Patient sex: M
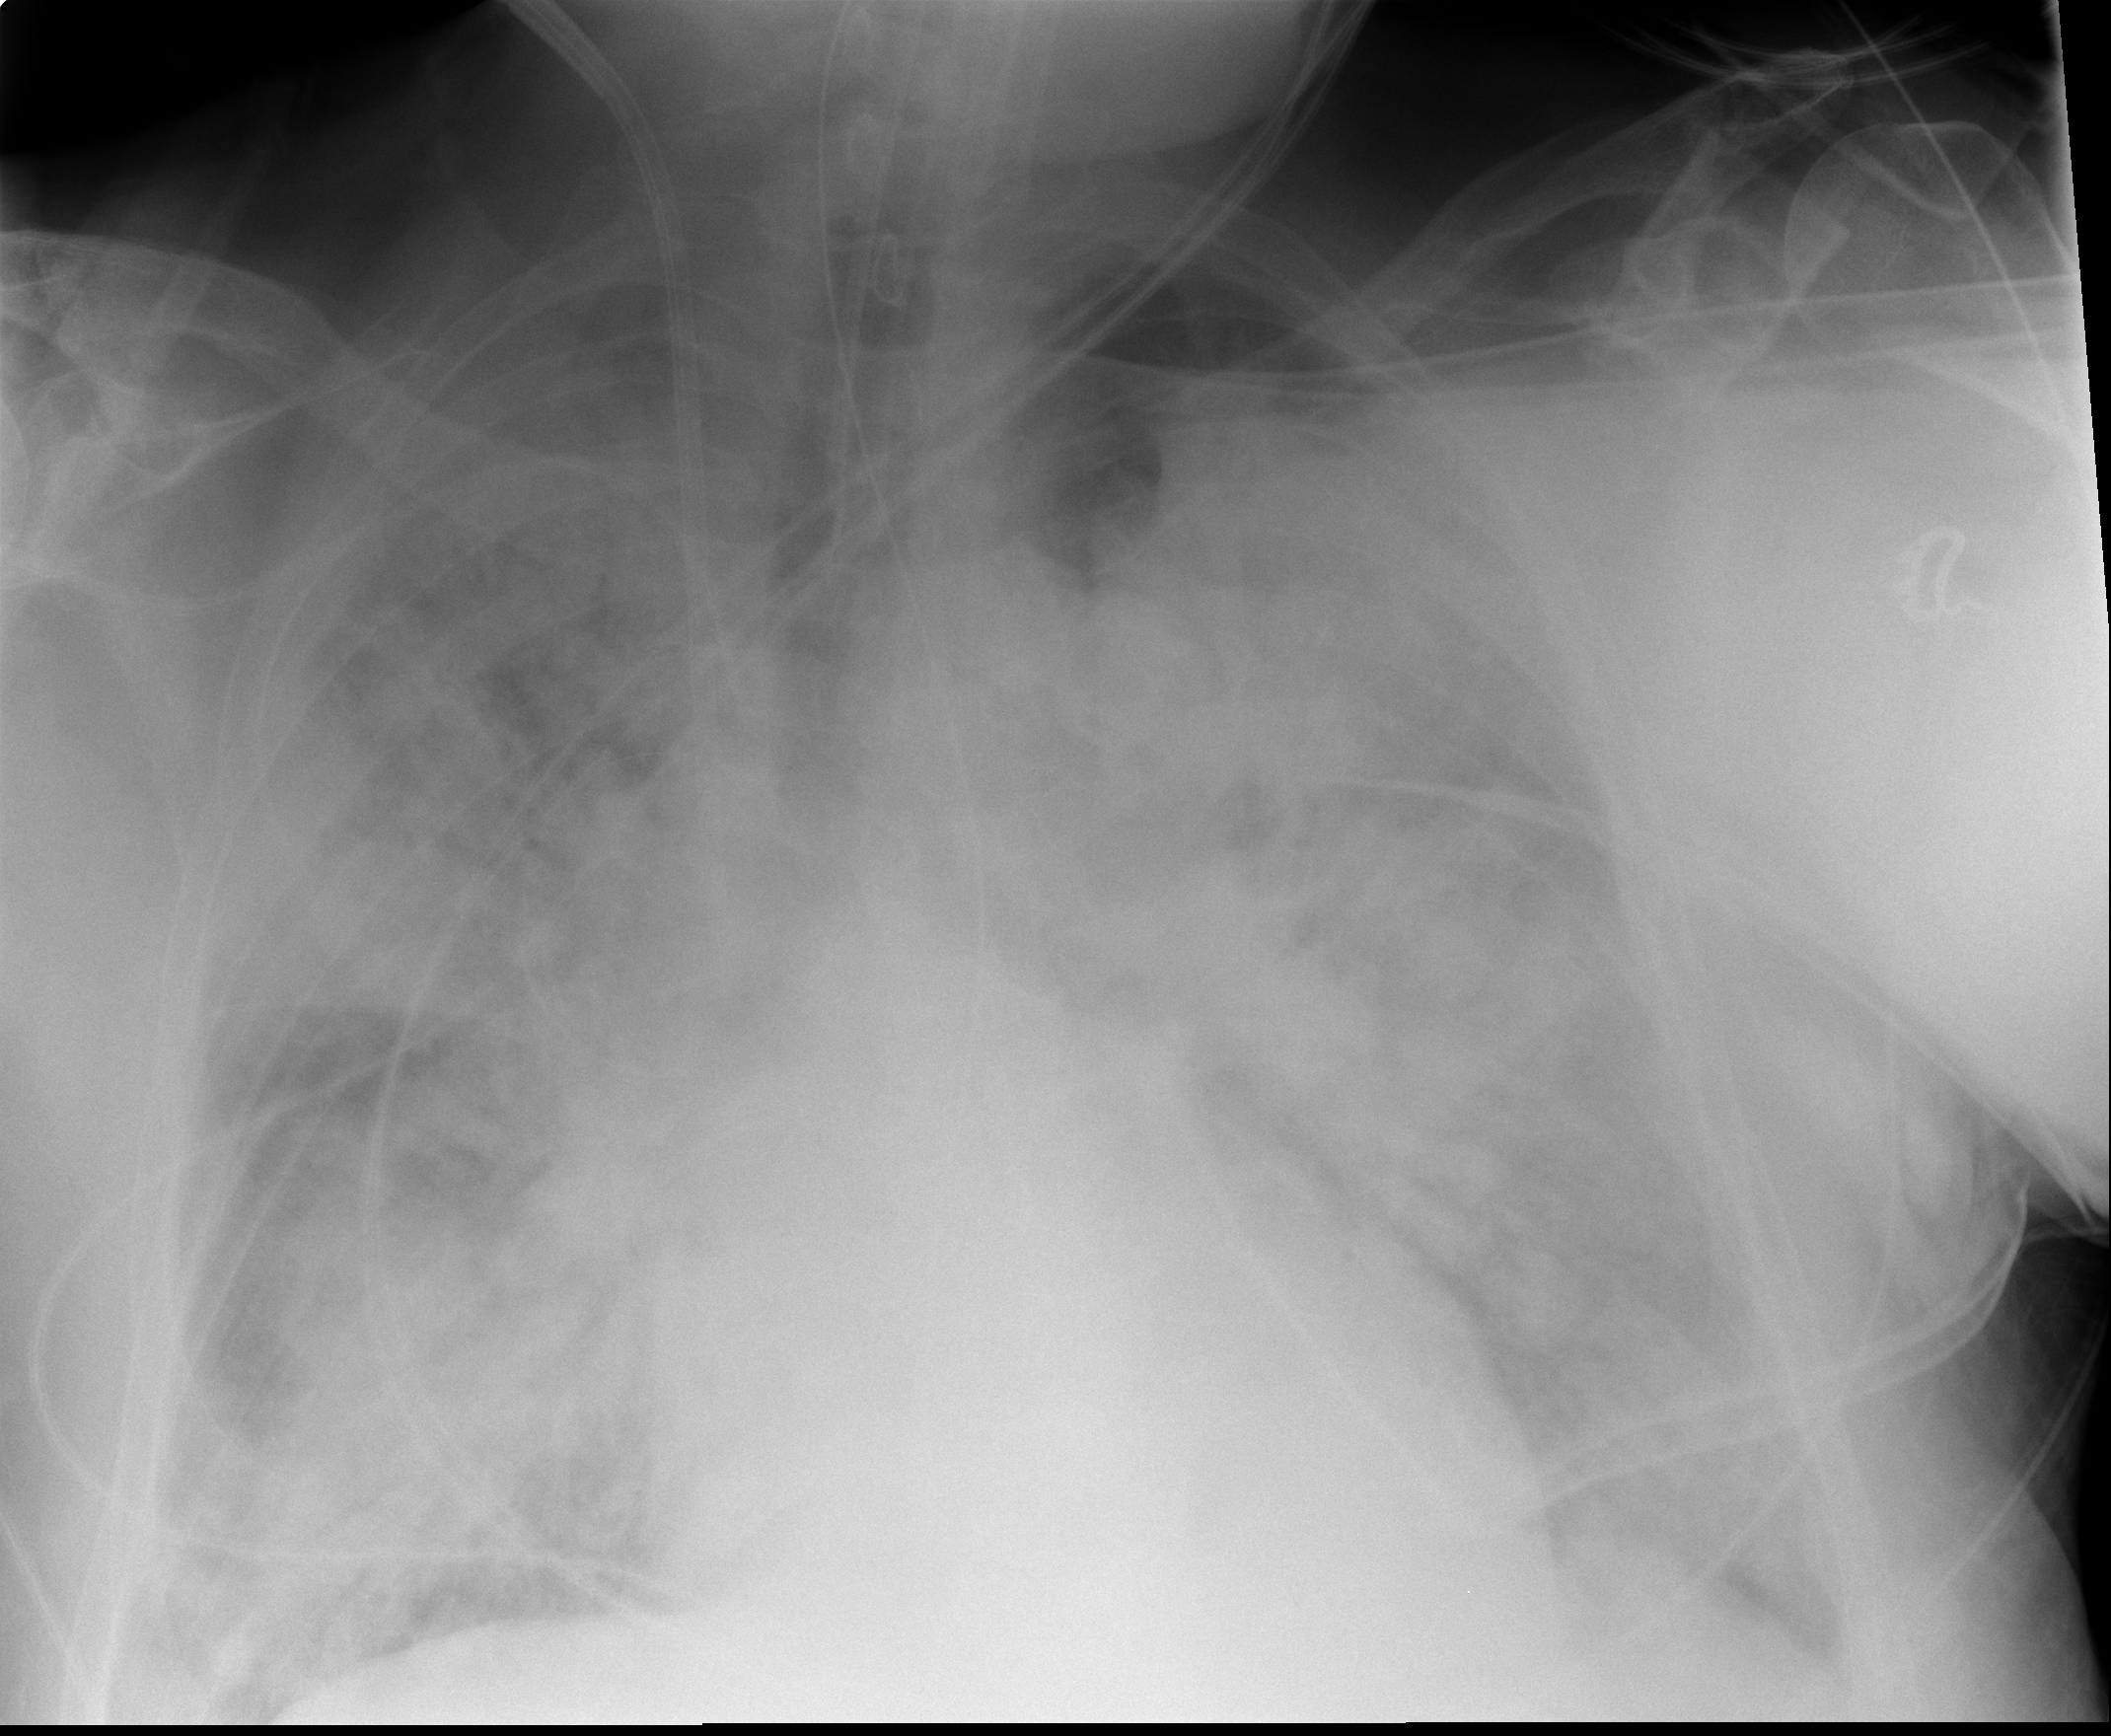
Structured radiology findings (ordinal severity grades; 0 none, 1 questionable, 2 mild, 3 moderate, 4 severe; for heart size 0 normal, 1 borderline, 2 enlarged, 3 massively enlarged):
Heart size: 1
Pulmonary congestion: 4
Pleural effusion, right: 2
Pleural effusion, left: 2
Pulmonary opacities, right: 4
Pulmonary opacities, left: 4
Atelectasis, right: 4
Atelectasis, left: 3